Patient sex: M
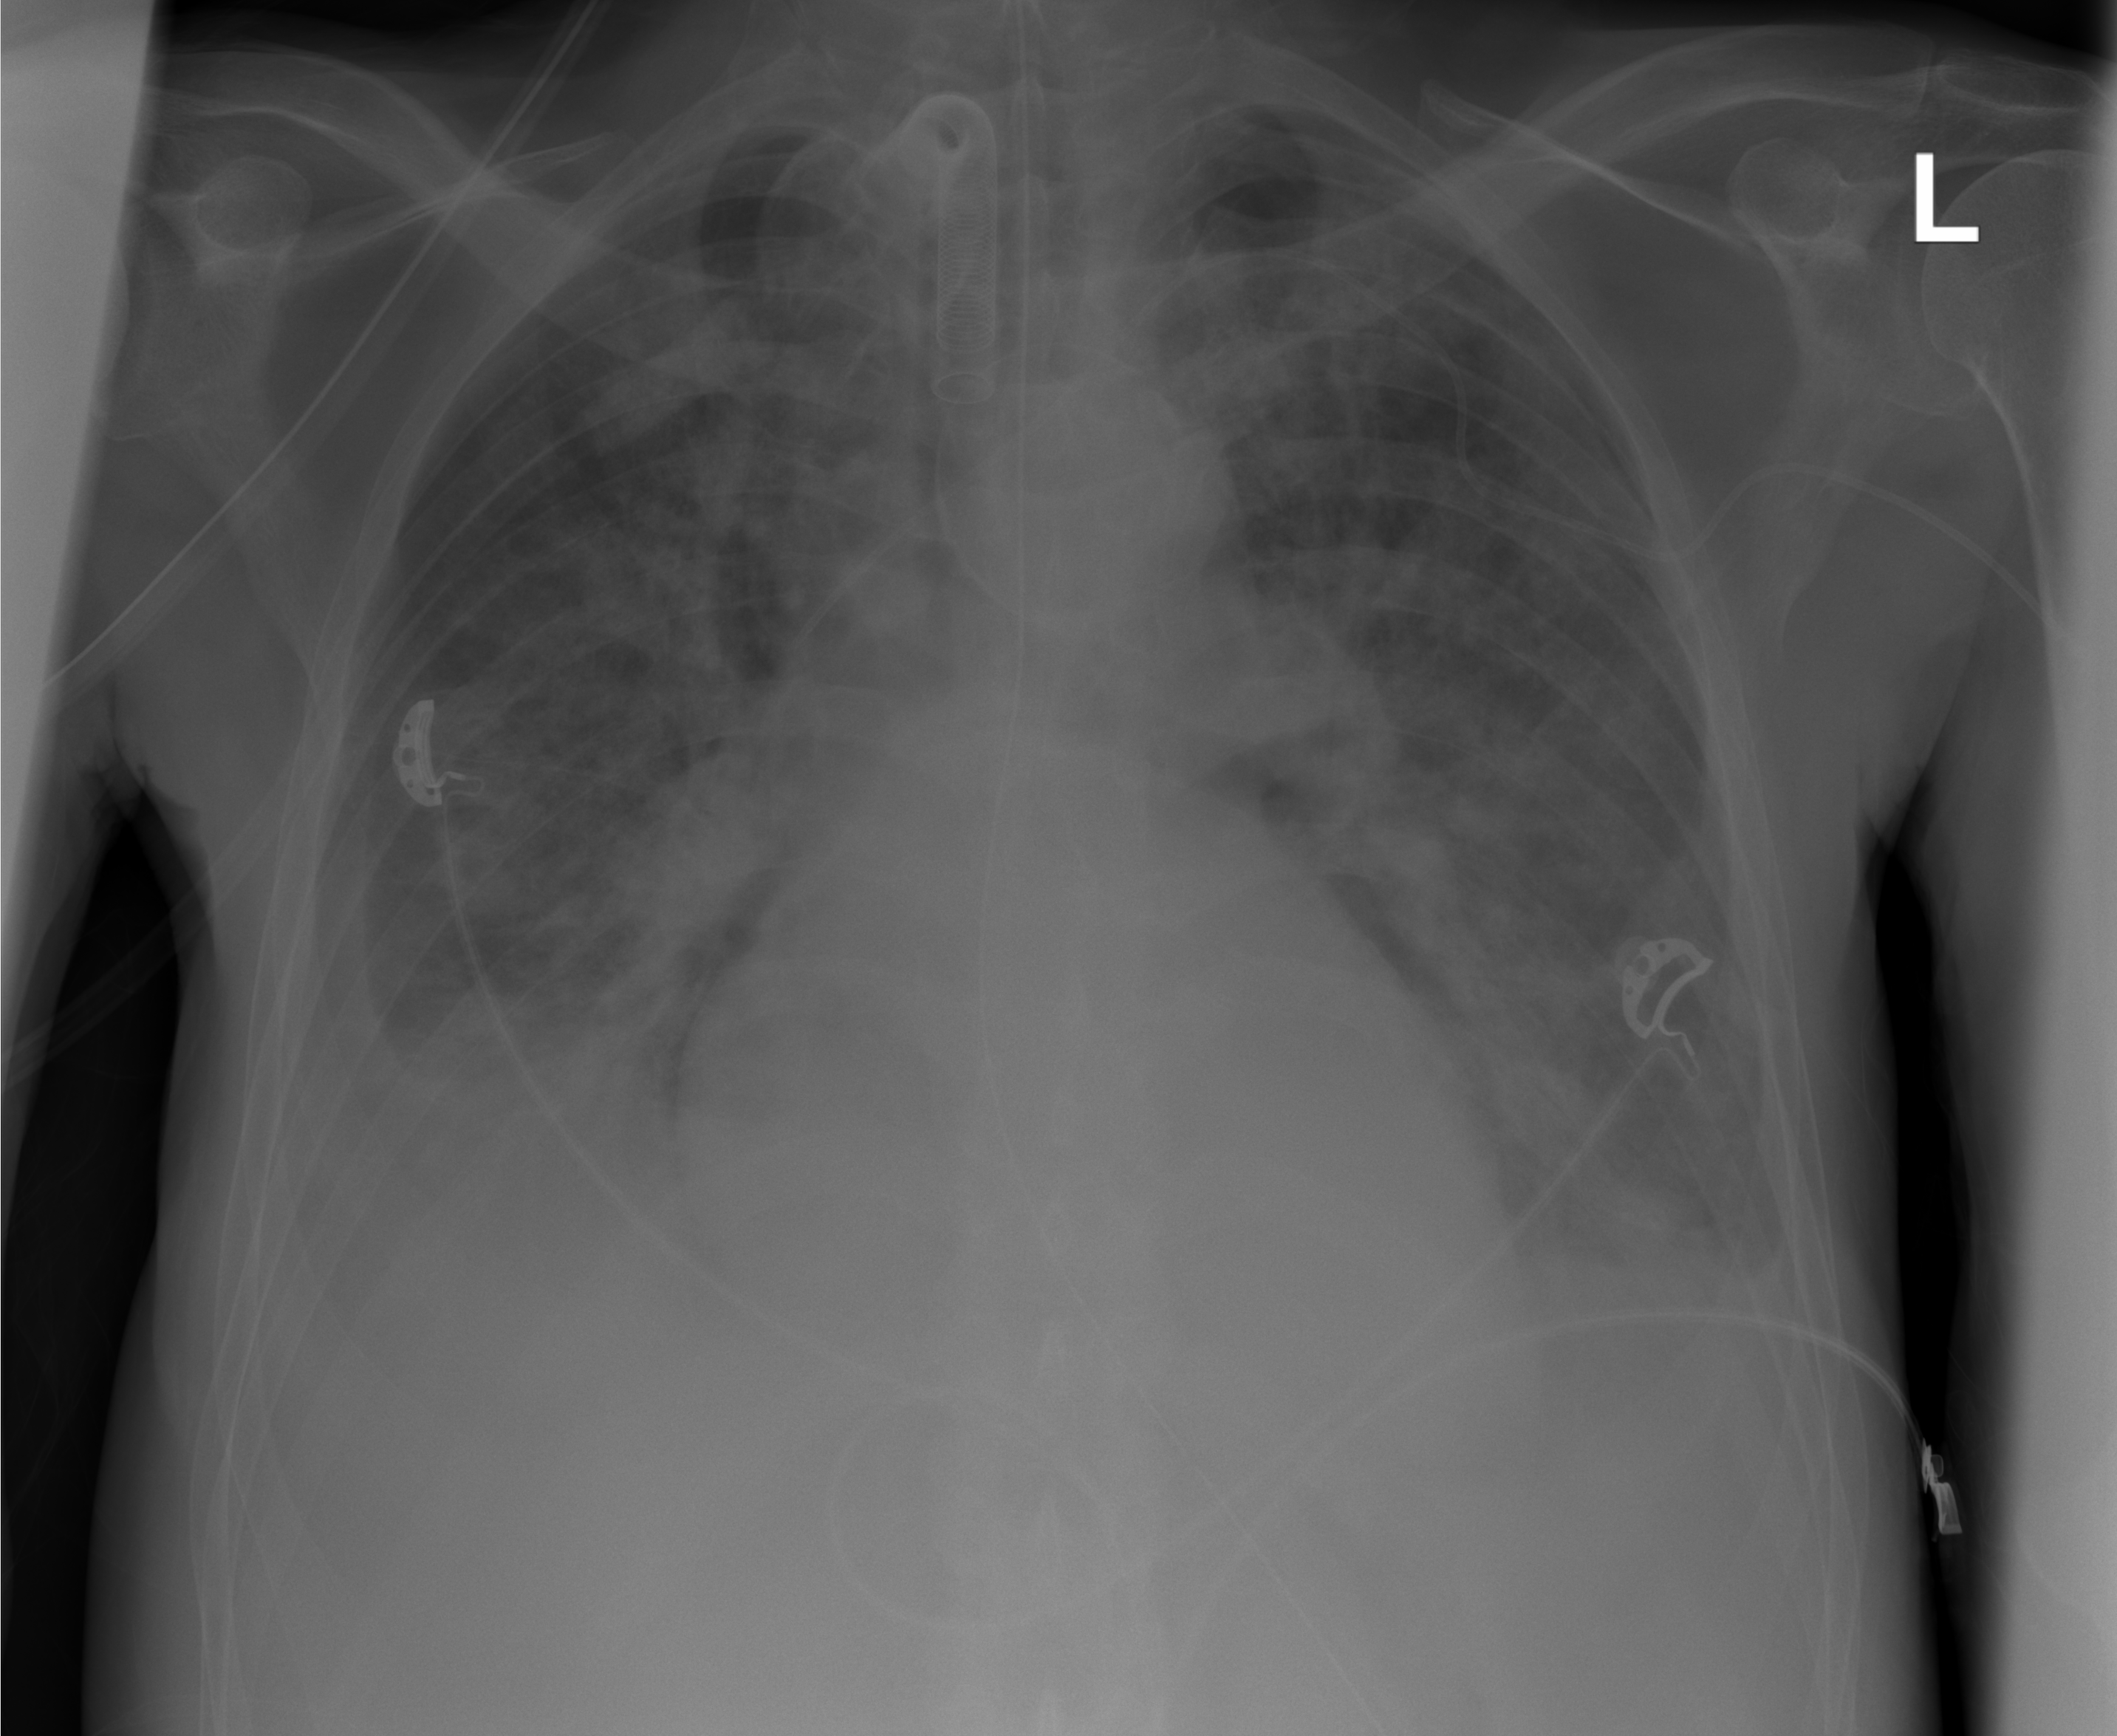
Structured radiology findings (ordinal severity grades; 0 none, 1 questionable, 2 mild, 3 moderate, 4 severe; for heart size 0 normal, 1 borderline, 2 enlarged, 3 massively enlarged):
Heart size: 0
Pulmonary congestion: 2
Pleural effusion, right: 2
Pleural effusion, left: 1
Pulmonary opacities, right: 0
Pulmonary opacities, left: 0
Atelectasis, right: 2
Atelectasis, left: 2